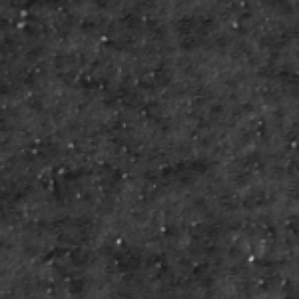
Label: frost